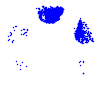
Particle: proton